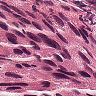
Metastatic tissue present: yes